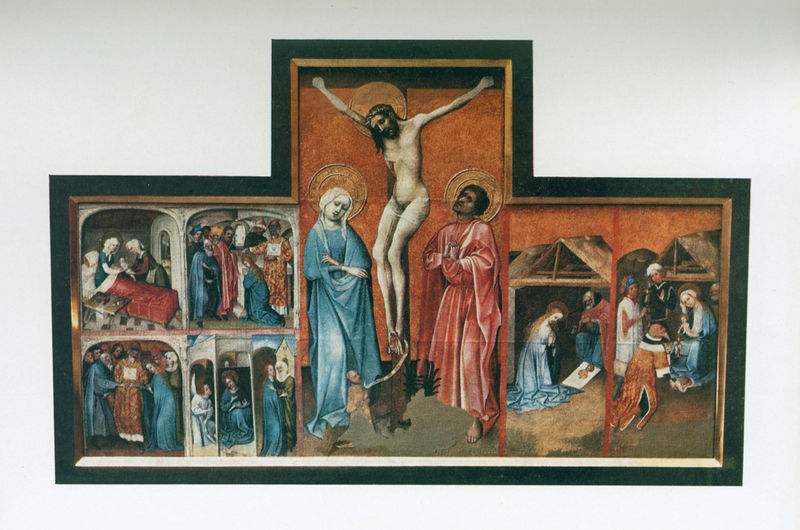
Titel: Linnicher Altartafel
Künstler: Meister Wilhelm
Standort: Herkunft: Düren, Linnich, katholische Pfarrkirche (EU - D - NRW - Köln)
Institution: Soermondt-Ludwig Museum, Aachen (seit 1880/01)
Schlagwörter: blau, gemälde, mann, weiß, frauen, gelb, frau, männer, zimmer, dach, haus, rot, architektur, johannes, rahmen, trauer, bild, öl, gold, decke, kind, engel, relief, bilder, könig, bett, kreuz, religion, altar, heiligenschein, nimbus, christus, jesus, jesus christus, kreuzigung, pieta, christlich, stall, heiliger, könige, tempel, elisabeth, heilige, taufe, maria, anbetung, gekreuzigt, punziert, szenen, grablegung, manschen, altarbild, josef, geburt, spruchband, stifter, heiligenscheine, passion, nimben, marienleben, darbringung, leben christi, drei könige, christkind, kreuzogung, schlechte aufnahme